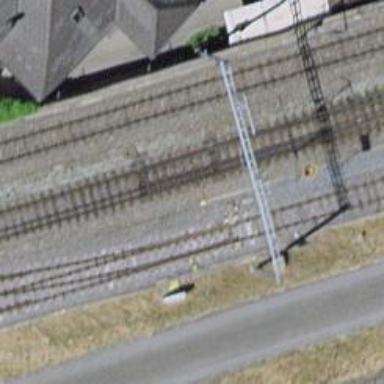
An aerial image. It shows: Railway switch.